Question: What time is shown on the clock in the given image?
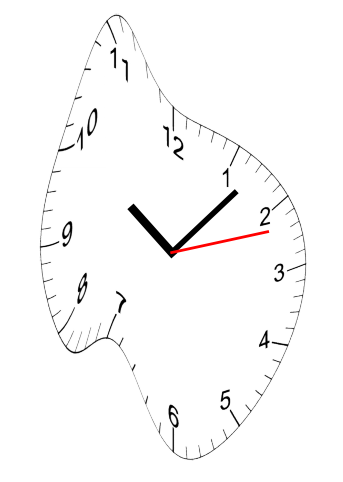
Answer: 10:07:12